Question: In eclipse, my sbt files show the 'J' symbol in the icon, rather than the superman 'S' symbol I expect to see for scala files. Not a kryptonite-serious problem, but how do I fix it?

generated via sbt-eclipse plugin 2.4.0, sbt 0.13.1-RC2, eclipse 4.3.1, scala-ide 4.0.0-m2.
I'll guess that the problem is related to the convention of including sbt .scala files in the root of the /project directory.
Edit:
It bad to not have the super 'S' symbol, otherwise the .scala files won't be compiled in eclipse.
I manually added the following to the project/.classpath:
'''
<classpathentry including="*.scala" kind="src" output="target/scala-2.10/sbt-0.13/classes" path=""/>
'''
That fixes things. Is this an sbteclipse issue? Is there a workaround?
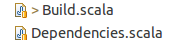
Answer: The wrong icon is the result of a bug in SDT - I created a <URL>.
Beside from that, Scala files (as well as Java files) which are not assigned to the classpath (as it is currently the case for sbt project files) are not compiled by Eclipse (because they are not associated with a builder).
Nevertheless, you get most other IDE features for these files like semantic highlighting or auto completion (in fact all features which don't require or rely on bytecode generation should work).